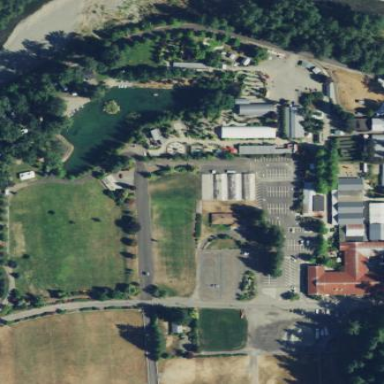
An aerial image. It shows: Theme park.